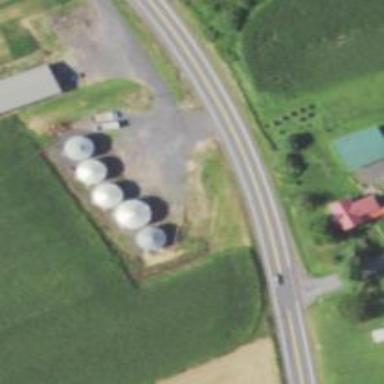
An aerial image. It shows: Silo.